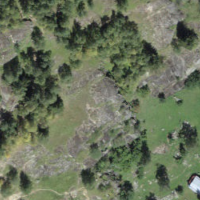
EUNIS habitat code: 26
Species observed at this site:
Melitaea didyma
Parnassius apollo
Melanargia galathea